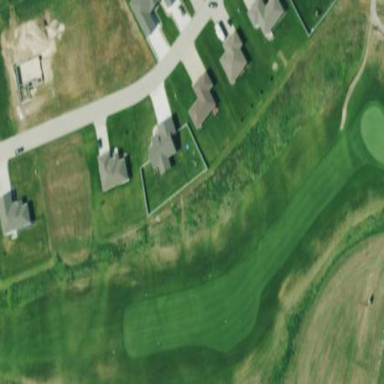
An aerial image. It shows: Area with grass used as rough in golf course.